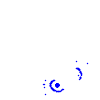
Particle: pion